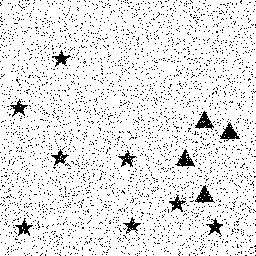
Squares: 0
Triangles: 4
Stars: 8
Total shapes: 12